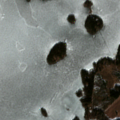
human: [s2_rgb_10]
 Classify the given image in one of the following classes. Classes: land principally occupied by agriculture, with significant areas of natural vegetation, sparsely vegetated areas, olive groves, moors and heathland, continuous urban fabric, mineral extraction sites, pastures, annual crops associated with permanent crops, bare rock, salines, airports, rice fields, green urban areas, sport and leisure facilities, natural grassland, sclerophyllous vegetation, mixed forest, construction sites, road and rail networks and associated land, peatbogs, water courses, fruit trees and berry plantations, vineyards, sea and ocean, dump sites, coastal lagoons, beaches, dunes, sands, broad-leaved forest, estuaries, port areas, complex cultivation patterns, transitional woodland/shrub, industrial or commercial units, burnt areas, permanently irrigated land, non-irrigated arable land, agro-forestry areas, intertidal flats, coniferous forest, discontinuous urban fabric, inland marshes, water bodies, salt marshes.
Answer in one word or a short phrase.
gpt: land principally occupied by agriculture, with significant areas of natural vegetation, water bodies